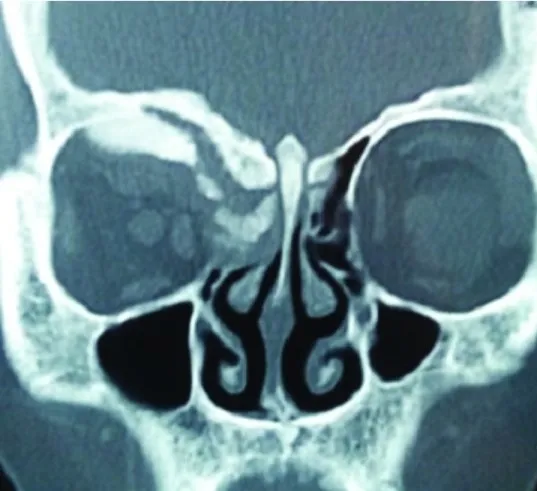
Image showing abnormal hyperostotic changes within the right orbit in the computed tomography scan.
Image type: radiology (ct)